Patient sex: M
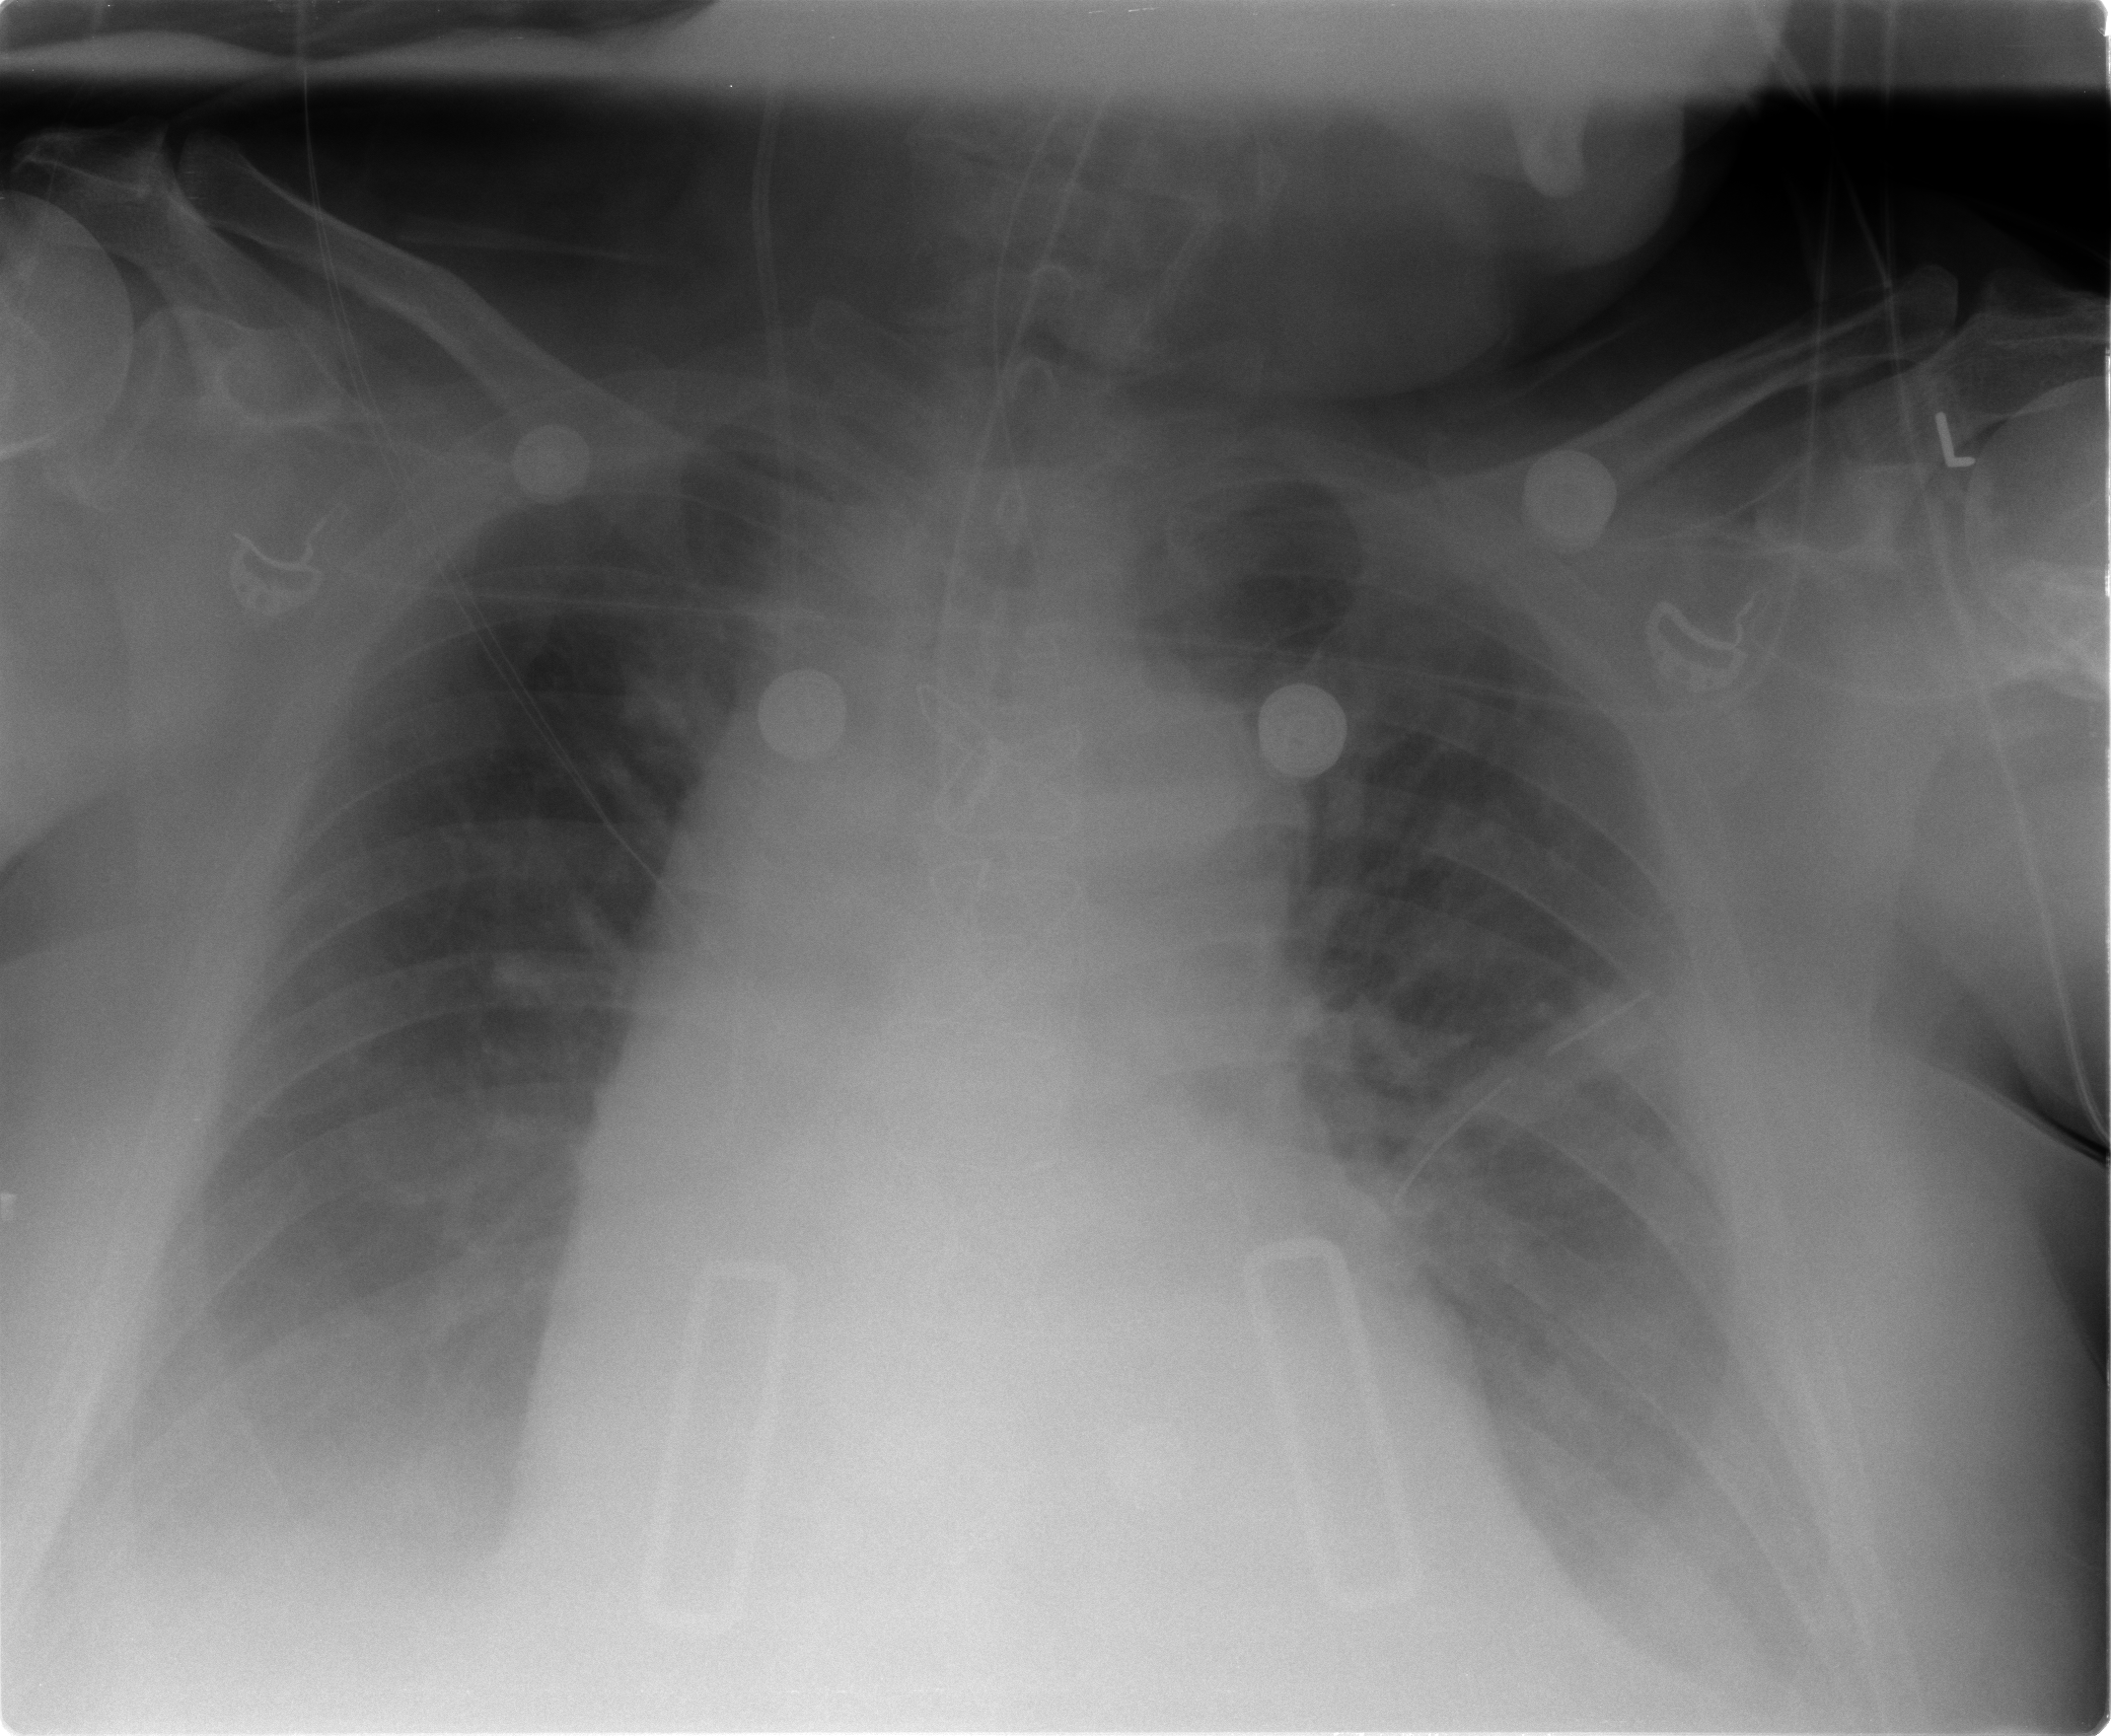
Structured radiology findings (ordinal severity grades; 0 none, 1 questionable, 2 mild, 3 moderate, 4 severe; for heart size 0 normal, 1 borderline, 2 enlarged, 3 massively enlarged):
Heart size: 2
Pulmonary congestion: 0
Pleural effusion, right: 2
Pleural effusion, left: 2
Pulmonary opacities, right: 0
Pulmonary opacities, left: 0
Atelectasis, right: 2
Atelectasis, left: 2